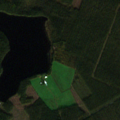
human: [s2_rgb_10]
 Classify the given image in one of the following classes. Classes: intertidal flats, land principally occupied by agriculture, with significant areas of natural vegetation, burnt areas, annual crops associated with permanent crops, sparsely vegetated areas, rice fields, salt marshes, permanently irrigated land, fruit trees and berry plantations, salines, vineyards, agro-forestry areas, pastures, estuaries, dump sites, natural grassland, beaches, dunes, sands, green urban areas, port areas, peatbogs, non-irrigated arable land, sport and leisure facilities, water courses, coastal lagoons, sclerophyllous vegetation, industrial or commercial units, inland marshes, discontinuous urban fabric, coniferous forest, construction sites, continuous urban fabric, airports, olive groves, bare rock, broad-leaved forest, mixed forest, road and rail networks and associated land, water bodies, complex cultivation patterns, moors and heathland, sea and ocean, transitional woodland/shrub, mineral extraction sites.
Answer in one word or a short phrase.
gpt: coniferous forest, transitional woodland/shrub, water bodies